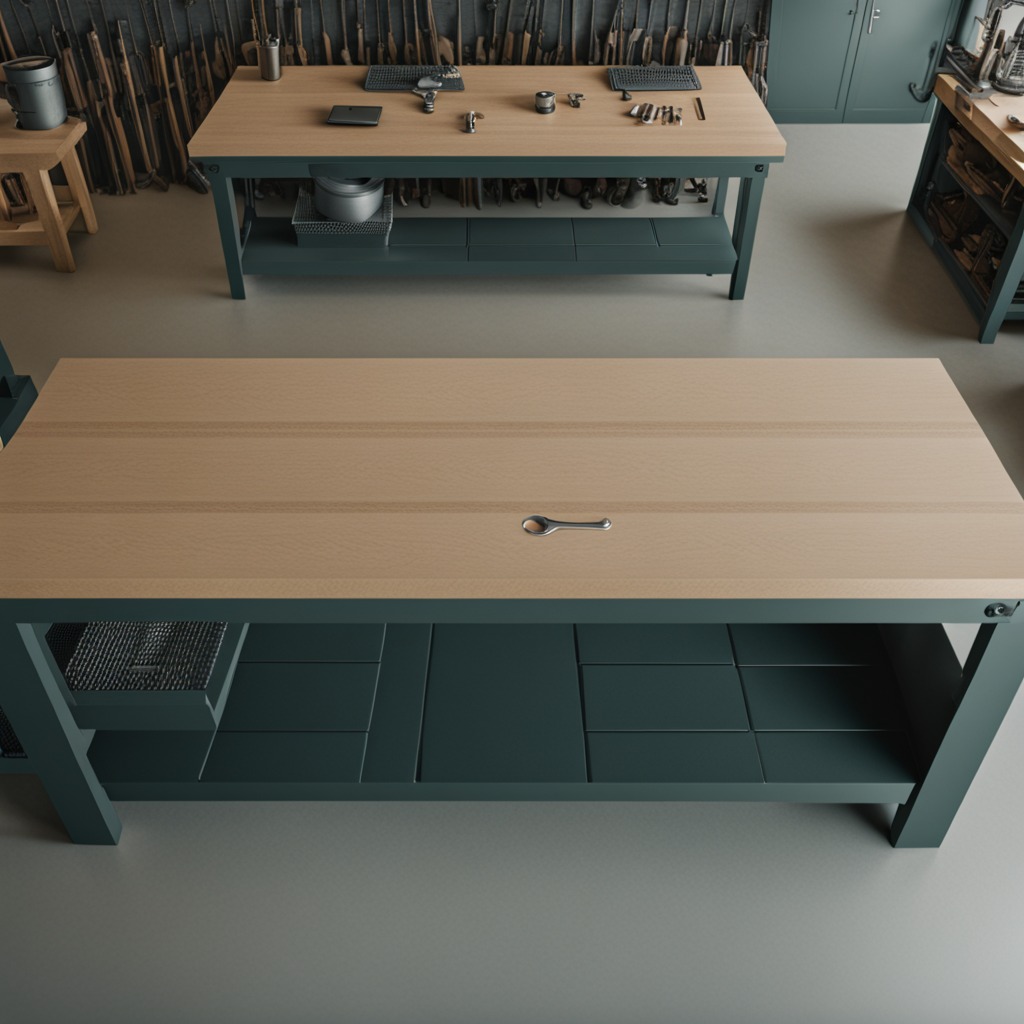
A wrench lies on a workbench inside a coastal fishing gear workshop.